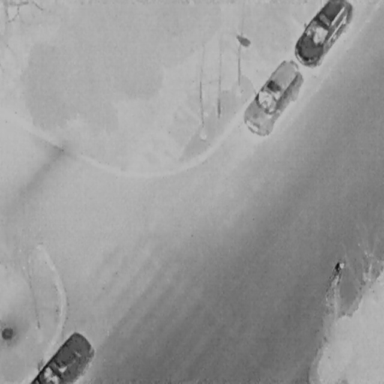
There are four objects shown in the infrared image, including three Cars, and a Person.